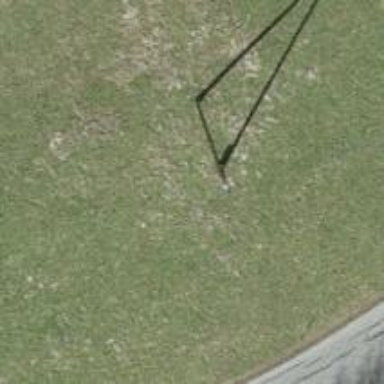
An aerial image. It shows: Guyed pole used for power distribution.